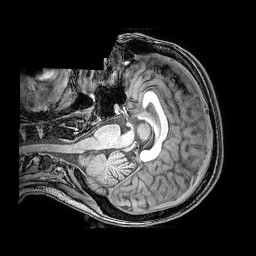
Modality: T1w
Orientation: axial
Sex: female
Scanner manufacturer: philips
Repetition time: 0.008123 s
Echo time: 0.00372 s